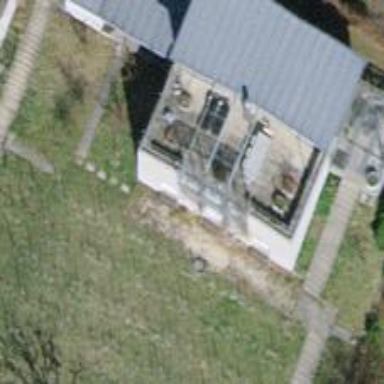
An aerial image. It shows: Building.